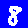
Digit: 8